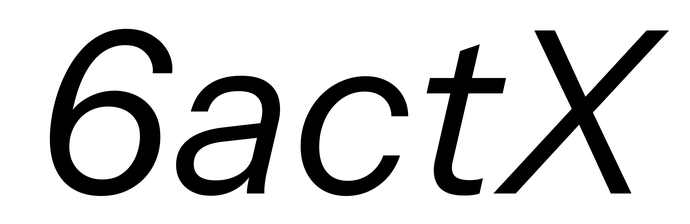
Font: InstrumentSans-Italic_Italic